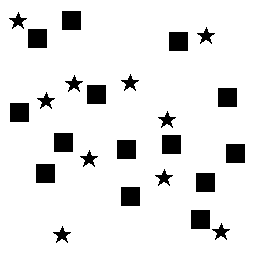
Squares: 14
Triangles: 0
Stars: 10
Total shapes: 24